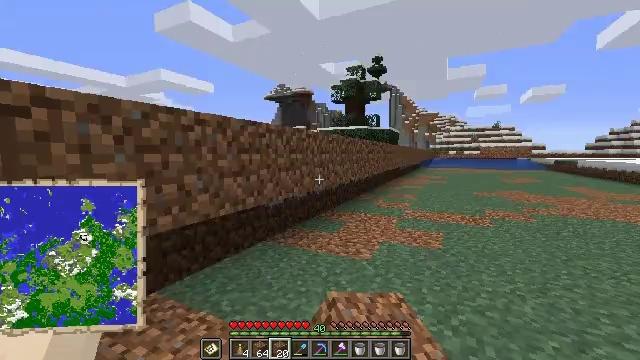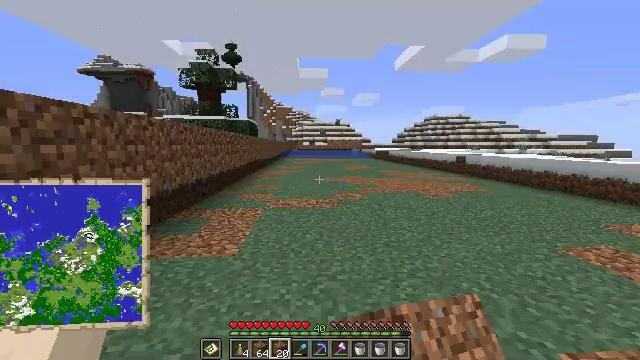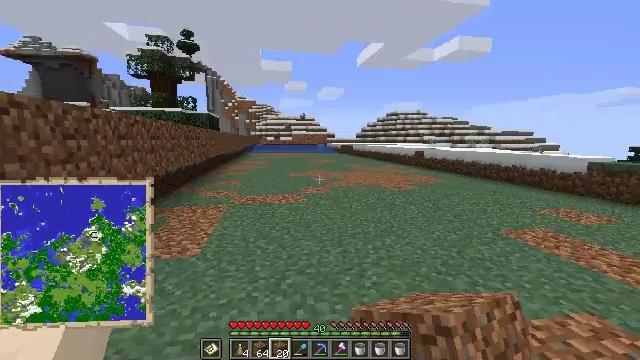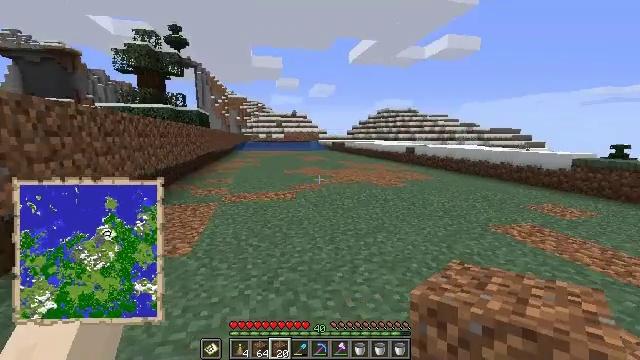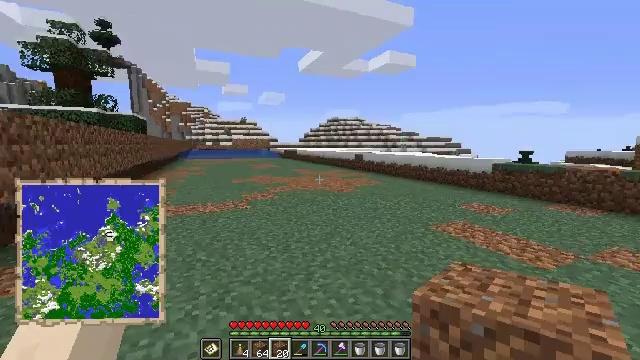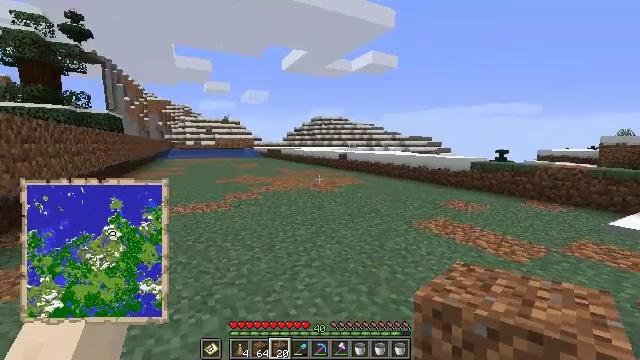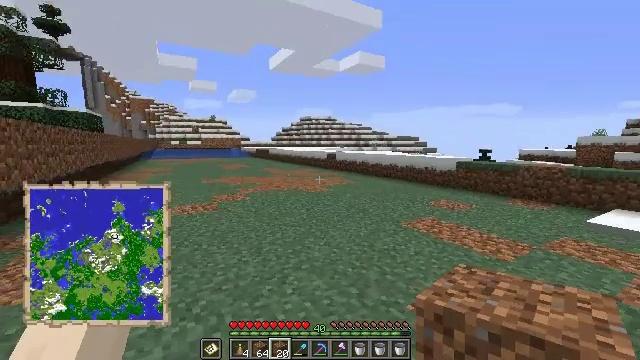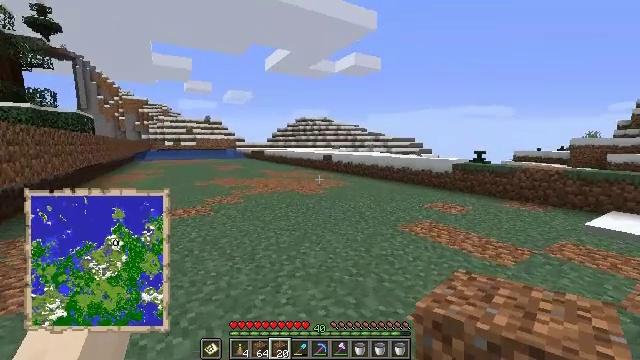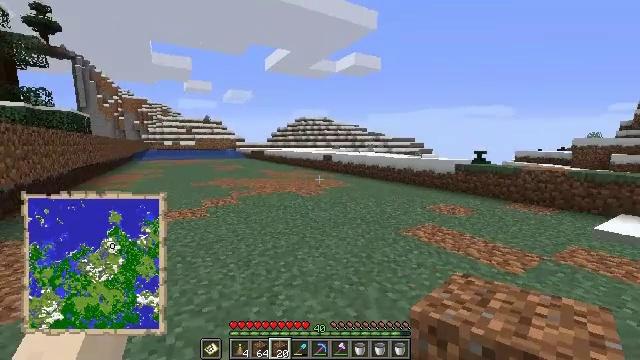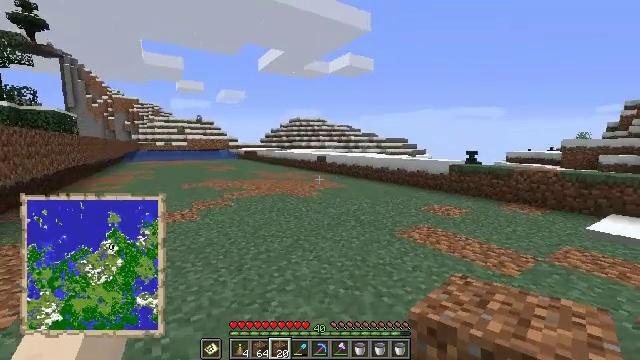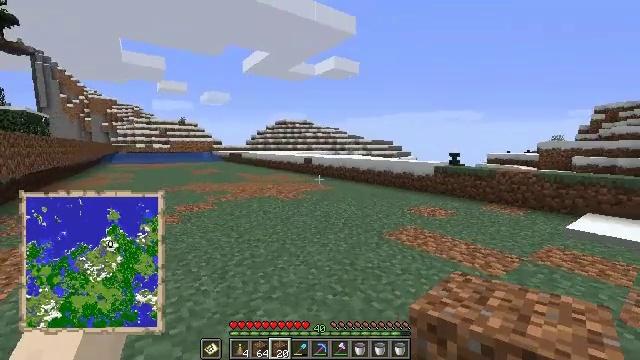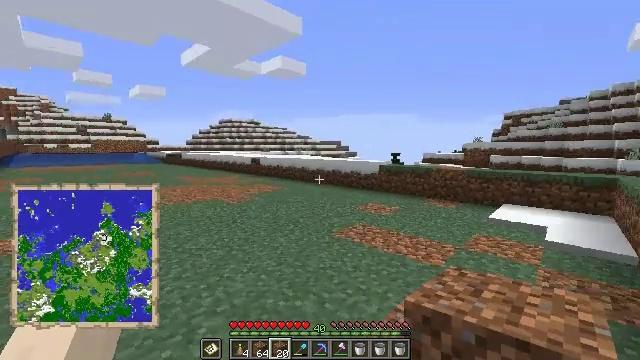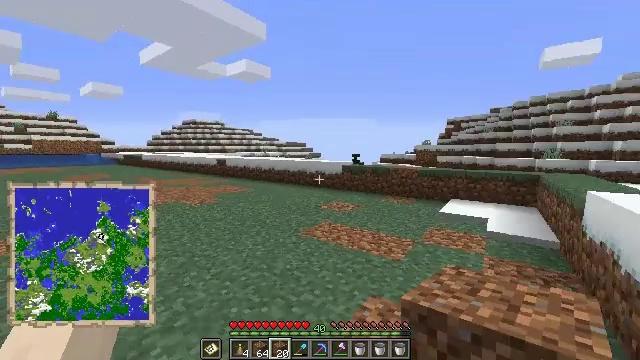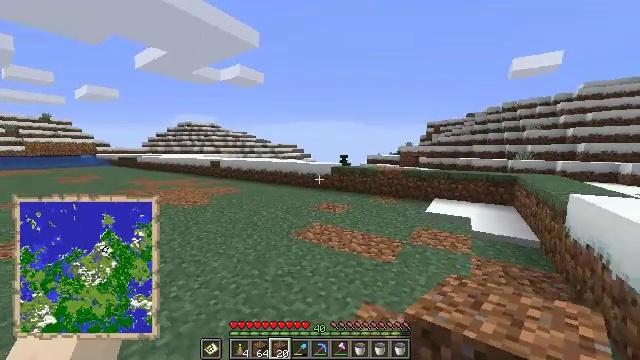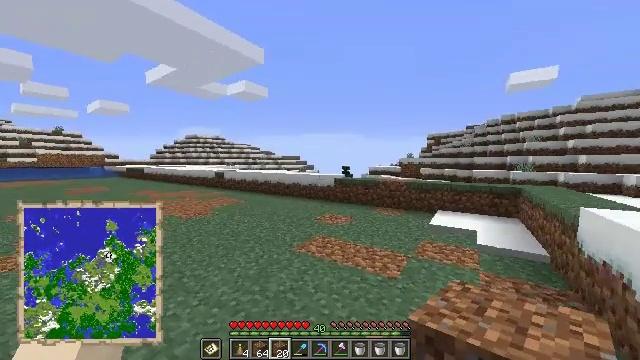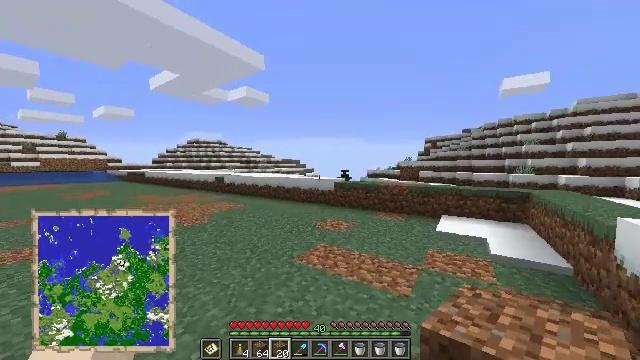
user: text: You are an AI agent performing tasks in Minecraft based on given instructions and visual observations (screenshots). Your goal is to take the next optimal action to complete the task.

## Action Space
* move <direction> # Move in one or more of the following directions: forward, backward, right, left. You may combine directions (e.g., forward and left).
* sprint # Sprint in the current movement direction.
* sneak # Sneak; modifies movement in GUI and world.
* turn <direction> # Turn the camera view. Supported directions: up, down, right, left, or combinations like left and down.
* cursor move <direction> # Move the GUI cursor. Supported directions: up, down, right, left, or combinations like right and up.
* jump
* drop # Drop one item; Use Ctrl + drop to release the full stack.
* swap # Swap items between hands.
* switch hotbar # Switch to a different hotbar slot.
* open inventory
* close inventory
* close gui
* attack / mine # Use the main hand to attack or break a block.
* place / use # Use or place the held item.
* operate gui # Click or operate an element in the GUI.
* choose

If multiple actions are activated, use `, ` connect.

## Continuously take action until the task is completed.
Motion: motion action
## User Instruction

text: Mine the ice block.
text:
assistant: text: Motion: turn right and down
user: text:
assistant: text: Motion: turn right and down
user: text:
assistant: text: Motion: turn right
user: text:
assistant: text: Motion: turn right and up
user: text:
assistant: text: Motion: turn right
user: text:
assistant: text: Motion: move forward, turn right
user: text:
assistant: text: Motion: move forward
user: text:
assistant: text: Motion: move forward
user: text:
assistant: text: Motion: turn right
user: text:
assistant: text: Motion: turn right
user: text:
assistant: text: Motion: move forward, turn right
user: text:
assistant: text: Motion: move forward, turn right
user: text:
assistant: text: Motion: move forward, turn right
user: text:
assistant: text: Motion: move forward, turn up
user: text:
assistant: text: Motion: move forward
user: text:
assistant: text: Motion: move forward
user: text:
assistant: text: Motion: move forward
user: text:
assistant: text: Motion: move forward, turn right
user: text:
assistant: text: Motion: move forward, turn down
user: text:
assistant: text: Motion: move forward, turn left and down
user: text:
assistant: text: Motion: move forward
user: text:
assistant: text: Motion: move forward
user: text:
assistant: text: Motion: move forward, turn left
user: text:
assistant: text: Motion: move forward, turn left
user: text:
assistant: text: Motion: move forward, turn left
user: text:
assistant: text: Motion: move forward, turn left
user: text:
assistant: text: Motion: move forward, turn left
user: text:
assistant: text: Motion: move forward, turn left
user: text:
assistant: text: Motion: move forward, turn left
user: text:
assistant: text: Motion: move forward